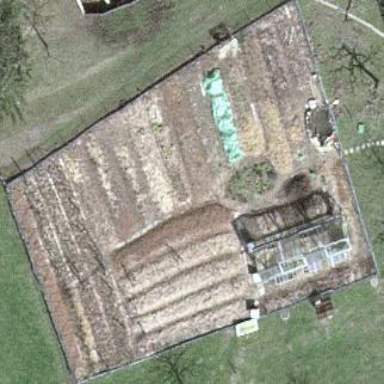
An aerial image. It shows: Garden area designed specifically for growing vegetables.